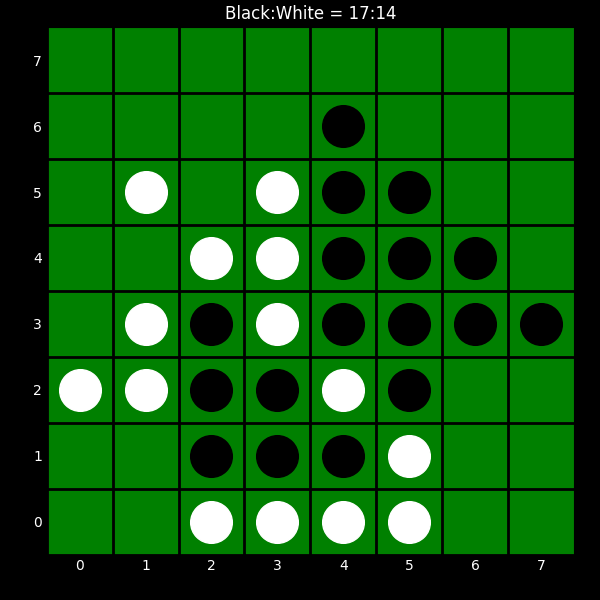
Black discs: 17
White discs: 14